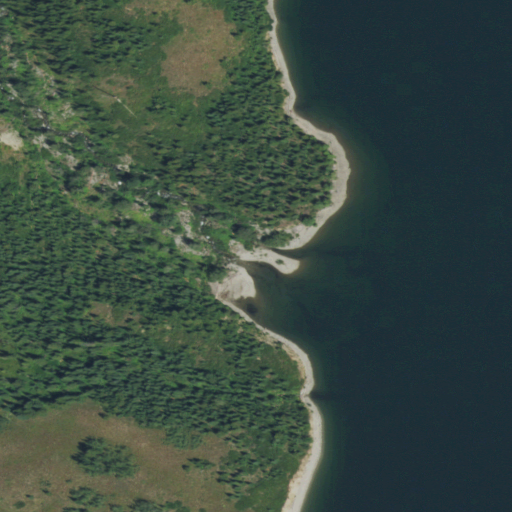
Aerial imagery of valley in Wyoming named Colter Canyon containing shrub, open water, evergreen forest, herbaceous wetlands, and deciduous forest